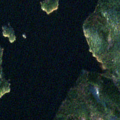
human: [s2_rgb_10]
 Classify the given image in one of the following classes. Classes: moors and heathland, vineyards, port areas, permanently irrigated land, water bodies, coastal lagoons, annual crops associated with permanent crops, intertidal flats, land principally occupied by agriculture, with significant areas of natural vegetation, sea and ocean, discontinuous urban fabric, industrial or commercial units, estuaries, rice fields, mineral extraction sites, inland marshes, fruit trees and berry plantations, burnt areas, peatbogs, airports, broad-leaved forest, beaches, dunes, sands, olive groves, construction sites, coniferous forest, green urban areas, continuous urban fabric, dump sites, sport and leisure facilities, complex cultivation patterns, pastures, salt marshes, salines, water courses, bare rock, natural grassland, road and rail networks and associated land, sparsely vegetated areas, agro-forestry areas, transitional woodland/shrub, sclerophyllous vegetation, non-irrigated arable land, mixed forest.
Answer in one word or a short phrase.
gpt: coniferous forest, mixed forest, water bodies